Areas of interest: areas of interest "Church"
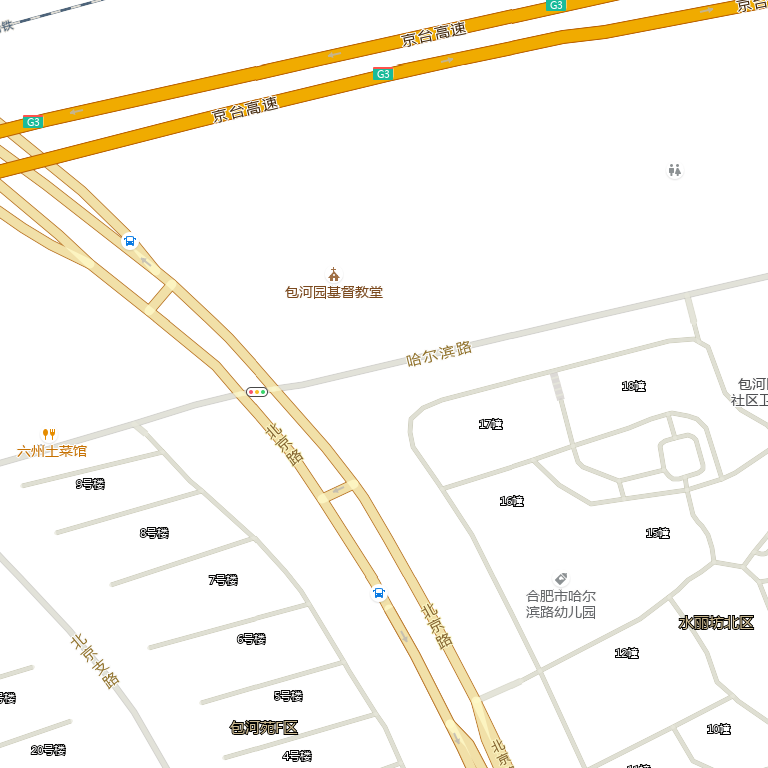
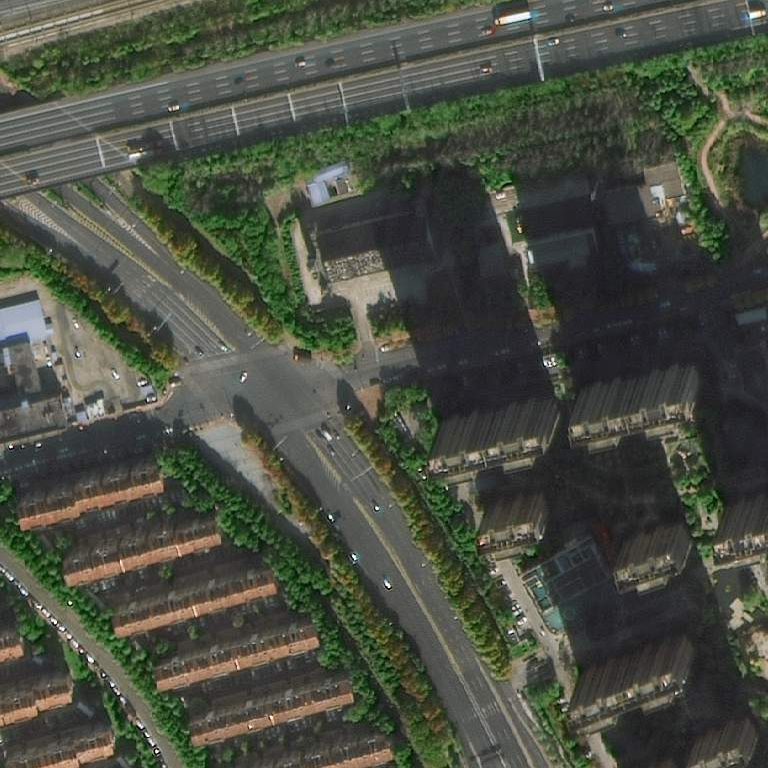